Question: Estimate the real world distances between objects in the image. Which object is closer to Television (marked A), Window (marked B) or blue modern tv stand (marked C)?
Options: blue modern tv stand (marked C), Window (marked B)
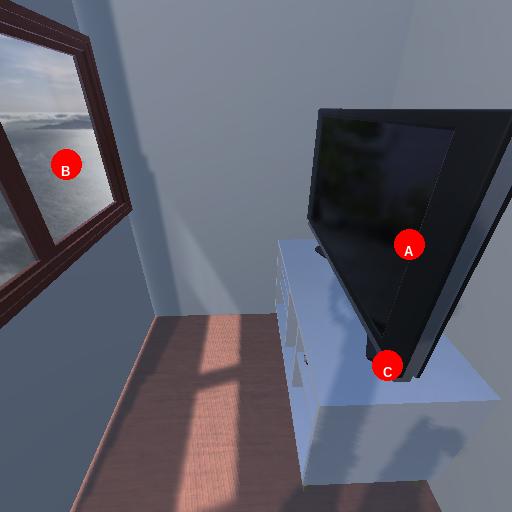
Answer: blue modern tv stand (marked C)